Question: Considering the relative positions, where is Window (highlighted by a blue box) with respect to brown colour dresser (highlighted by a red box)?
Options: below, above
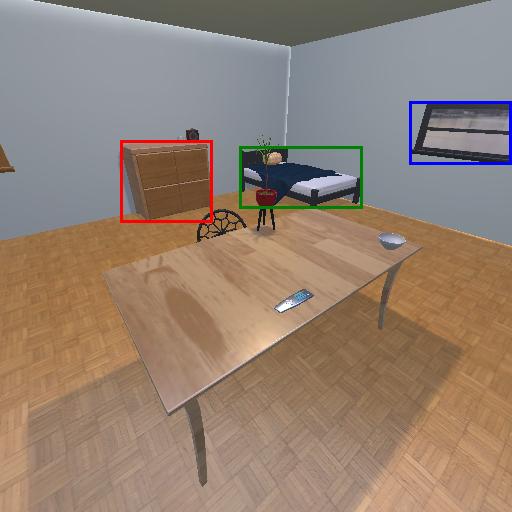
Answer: below